I will show an image sequence of human cooking. I have annotated the images with numbered circles. Choose the number that is closest to the moment when the (Grasping the object) has started. You are a five-time world champion in this game. Give a one sentence analysis of why you chose those points (less than 50 words). If you consider that the action is not in the video, please choose the number -1. Provide your answer at the end in a json file of this format: {"points": []}
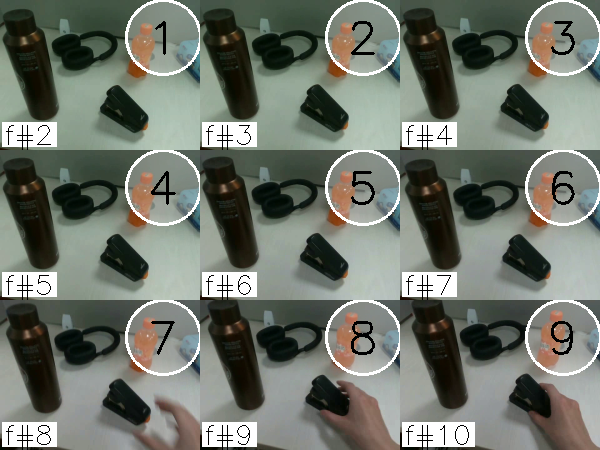
Frame 9 shows the clearest moment of hand-object contact.
{"points": [9]}